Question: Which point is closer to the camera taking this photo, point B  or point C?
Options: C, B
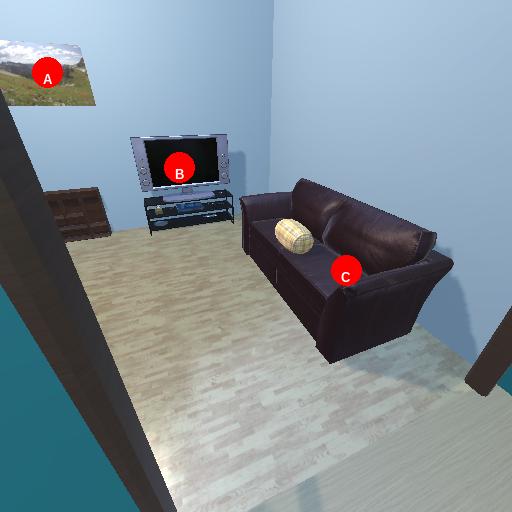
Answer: C